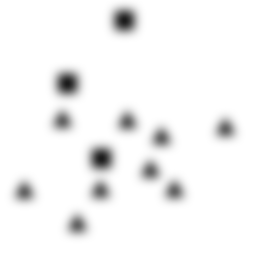
Squares: 3
Triangles: 9
Stars: 0
Total shapes: 12